Field crop: maize
Growth stage: 2
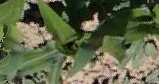
Species: maize